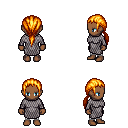
a pixel art fantasy rpg character, female body template, human, dark skin, chain mail, white pants, light blonde ponytail hairstyle, four views (front, back, left, right), 2x2 character sprite sheet, small pixel art, hard edges, no anti-aliasing